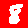
Digit: 8